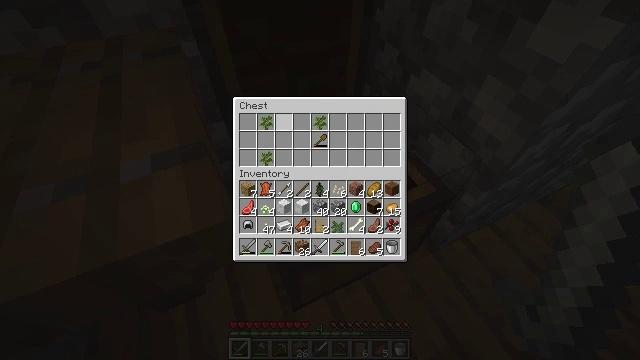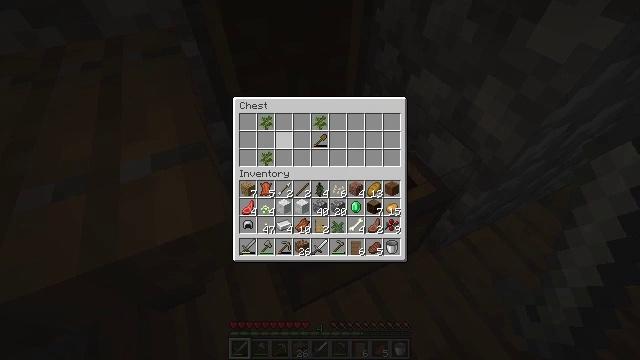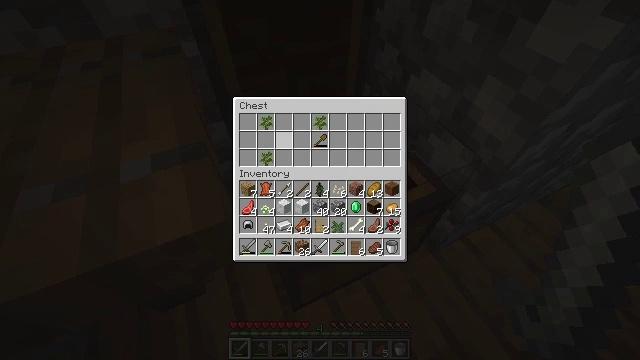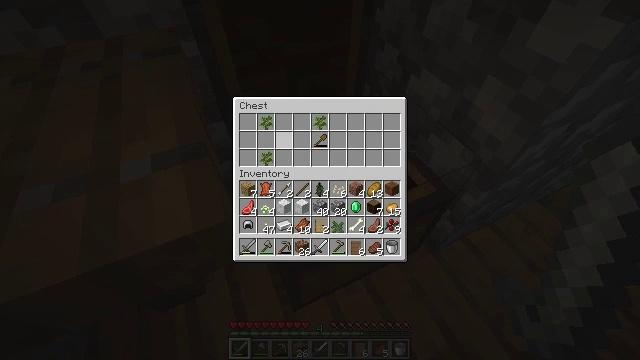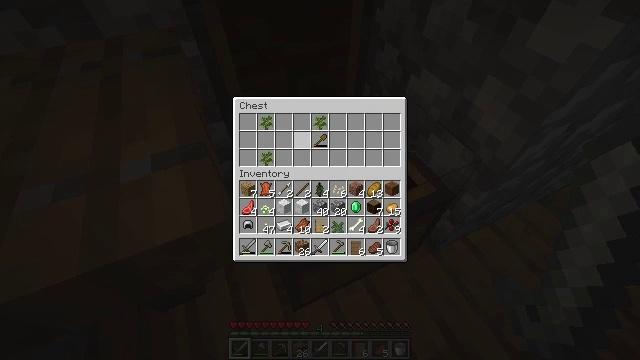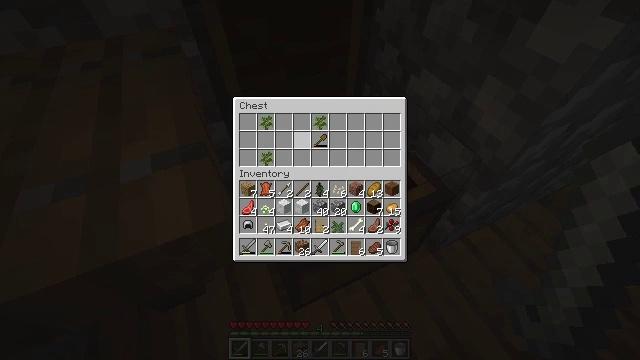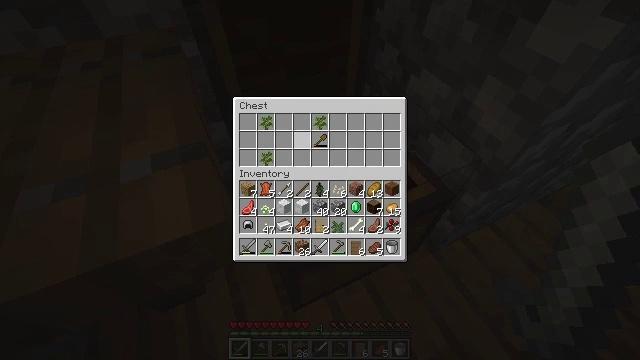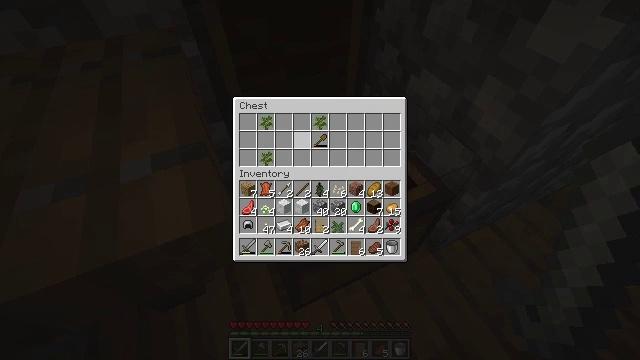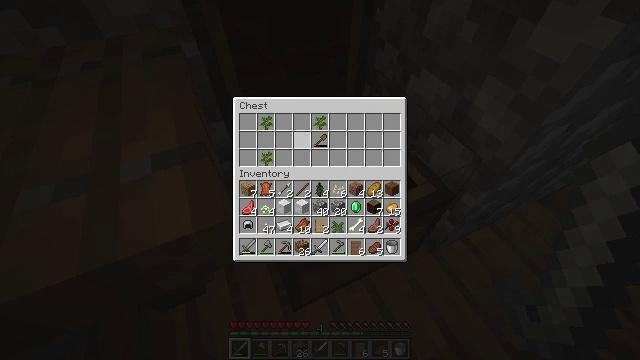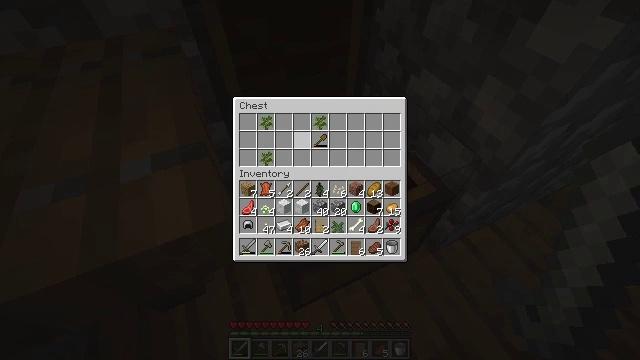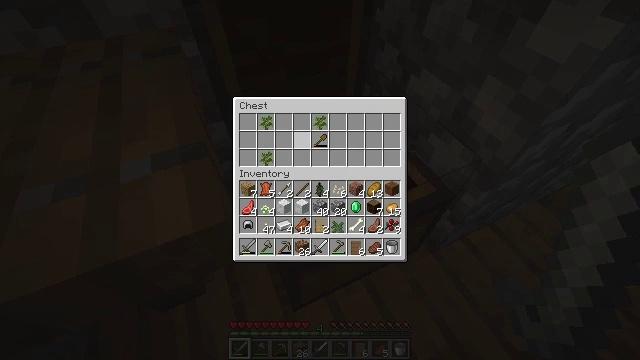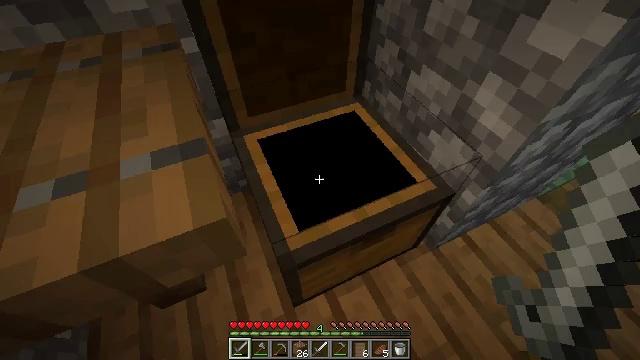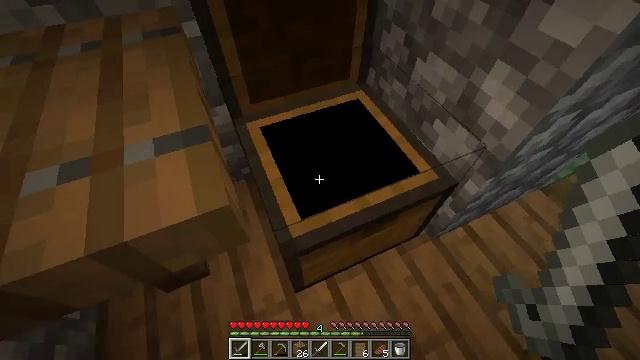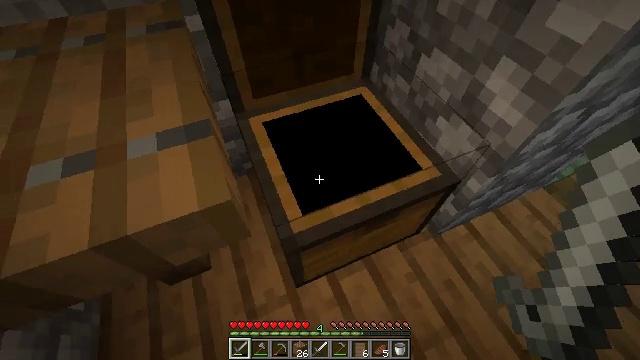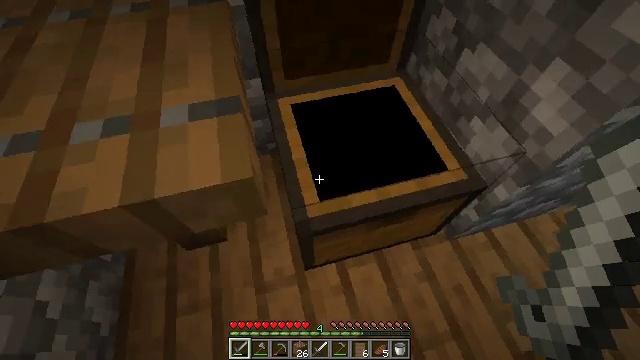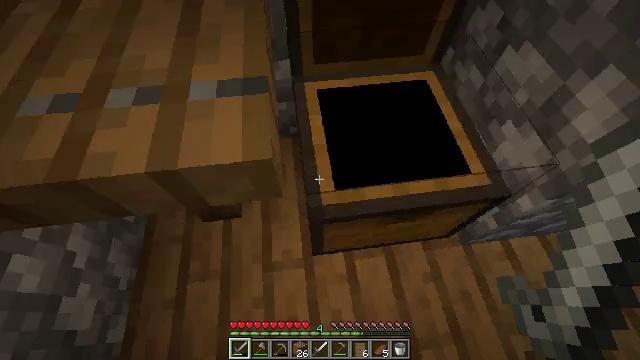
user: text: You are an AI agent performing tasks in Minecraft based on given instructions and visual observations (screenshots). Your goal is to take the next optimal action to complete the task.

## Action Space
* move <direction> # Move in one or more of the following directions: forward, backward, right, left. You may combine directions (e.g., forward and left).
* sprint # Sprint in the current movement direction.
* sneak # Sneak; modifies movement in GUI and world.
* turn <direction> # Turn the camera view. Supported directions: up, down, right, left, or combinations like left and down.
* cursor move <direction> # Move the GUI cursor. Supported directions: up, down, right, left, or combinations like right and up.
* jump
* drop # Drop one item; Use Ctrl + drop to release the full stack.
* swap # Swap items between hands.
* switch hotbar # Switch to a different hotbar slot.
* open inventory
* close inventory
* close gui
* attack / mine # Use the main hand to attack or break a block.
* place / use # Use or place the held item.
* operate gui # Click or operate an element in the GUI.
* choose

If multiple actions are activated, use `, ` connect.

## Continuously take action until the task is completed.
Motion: motion action
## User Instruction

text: Collect the spruce door for reuse.
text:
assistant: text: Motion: sneak, cursor move down
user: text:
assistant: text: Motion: cursor move right
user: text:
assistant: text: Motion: cursor move right
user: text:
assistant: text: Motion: no_op
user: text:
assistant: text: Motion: no_op
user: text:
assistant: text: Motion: no_op
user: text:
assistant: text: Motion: no_op
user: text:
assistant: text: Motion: no_op
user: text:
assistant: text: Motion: no_op
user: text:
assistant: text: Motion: no_op
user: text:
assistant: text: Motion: no_op
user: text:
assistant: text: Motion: turn down, close gui
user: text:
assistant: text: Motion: no_op
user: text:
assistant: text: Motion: turn left and down
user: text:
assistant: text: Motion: turn left and down
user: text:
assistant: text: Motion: turn left and down
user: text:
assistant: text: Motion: turn left and up
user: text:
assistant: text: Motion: turn left and up
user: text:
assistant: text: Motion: turn left and up
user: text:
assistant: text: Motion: turn left and up
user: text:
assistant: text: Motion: turn left and up
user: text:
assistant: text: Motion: turn left and up
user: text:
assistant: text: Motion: turn left and up
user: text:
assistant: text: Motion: turn left and up
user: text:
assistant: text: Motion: turn left and up
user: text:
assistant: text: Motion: turn left and up
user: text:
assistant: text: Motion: turn left
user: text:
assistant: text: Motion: move forward, turn left
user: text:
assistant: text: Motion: move forward and move right, turn left
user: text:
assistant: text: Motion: move forward and move right, turn left